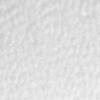
Label: no_change